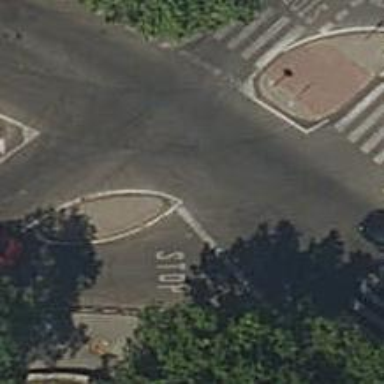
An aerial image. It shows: Road with "give way" sign.